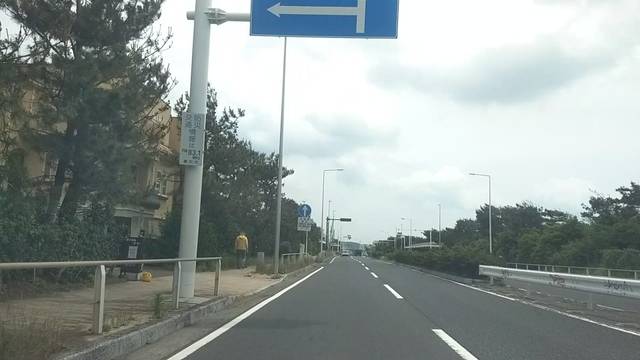
Region: Japan
Coordinates: 35.318, 139.46